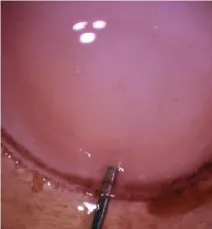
Endothelial graft preparation. Inserting the cannula in the predescemetic zone;. Endothelial graft hydrodissection using trypan blue; C. Endothelial graft in double scroll configuration loaded in the glass cannula.
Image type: medical_photograph (other_medical_photograph)